Question: I just installed the OneAll Social Login Plugin for my Wordpress blog
(<URL>.
This plugin allows user to login into my website using their social media account. I picked Facebook, Twitter and Google for my website.
'''
<div class="frame" id="social_login_frame">
<div id="content">
<div id="providers" class="providers_unpaginated"><div class="providers_group" id="providers_group_1"><div class="providers_block"><div class="providers_row"><div class="provider" id="provider_facebook"><a class="button" id="button_facebook" href="#" rel="nofollow" title="Login with Facebook" alt="Login with Facebook"><span class="tick"></span></a><div class="name" id="name_facebook">Facebook</div></div><div class="provider" id="provider_google"><a class="button" id="button_google" href="#" rel="nofollow" title="Login with Google" alt="Login with Google"><span class="tick"></span></a><div class="name" id="name_google">Google</div></div><div class="provider" id="provider_twitter"><a class="button" id="button_twitter" href="#" rel="nofollow" title="Login with Twitter" alt="Login with Twitter"><span class="tick"></span></a><div class="name" id="name_twitter">Twitter</div></div></div></div></div></div>
</div>
<div class="clear"></div>
<div class="footer">
<div id="branding">
<a href="http://www.oneall.com/services/social-login/?utm_source=mywebsite_login_frame&amp;utm_medium=banner&amp;utm_campaign=branding" target="_blank">Powered&nbsp;by <span class="plugin_title">OneAll&nbsp;Social&nbsp;Login</span></a>
</div>
<div id="message"></div>
</div>
</div>
.plugin {
margin: 0;
padding: 0 0 20px 0;
background-color: transparent;
font-size: 12px;
color: #333;
font-family: Helvetica, Tahoma, Arial, sans-serif;
}
.plugin #content {
overflow: hidden;
}
.plugin #providers {
float: left;
position: relative;
}
.plugin #providers .providers_group {
float: left;
}
.plugin #providers.providers_unpaginated .providers_group .providers_block {
padding: 0 !important;
}
.plugin #providers .providers_group .providers_block {
overflow: hidden;
clear: both;
padding: 0 20px;
}
plugin #providers .providers_group .providers_block .providers_row {
clear: both;
}
.plugin #providers .providers_group .providers_block {
overflow: hidden;
clear: both;
padding: 0 20px;
}
.plugin #providers .provider {
width: 35px;
}
.plugin #providers .provider {
float: left;
width: 62px;
text-align: center;
padding: 2px 2px 4px;
outline: 0;
}
.plugin #providers .provider #button_facebook {
background-position: -76px -1px;
}
.plugin #providers .provider .button {
width: 35px;
height: 35px;
background-image: url("/img/api/socialize/providers/logo/sprite_35_35.png");
cursor: pointer;
display: block;
margin: 0 auto;
position: relative;
z-index: 9998;
outline: 0;
}
'''
Which looks like this:

If I uncheck
> background-image:
url("/img/api/socialize/providers/logo/sprite_35_35.png");
in my Chrome Developer Tools, all of the 3 social media icons disappear.
My goal would be to be able to change these icons for custom 160x32 icons stacked one over eachother, remove and be able to customize with CSS .
Is there any way I can attribute my own CSS class to elements inside an iframe?
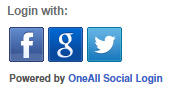
Answer: Login to <URL>
Go to implementation tab and then select social login wizard.

Select "use custom theme" from the "Select your theme:" dropdown

Upload your css file on your own domain and give a path in the custom css field and then you can add your own social icons styles.

Hope the answer helps.